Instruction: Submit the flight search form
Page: home
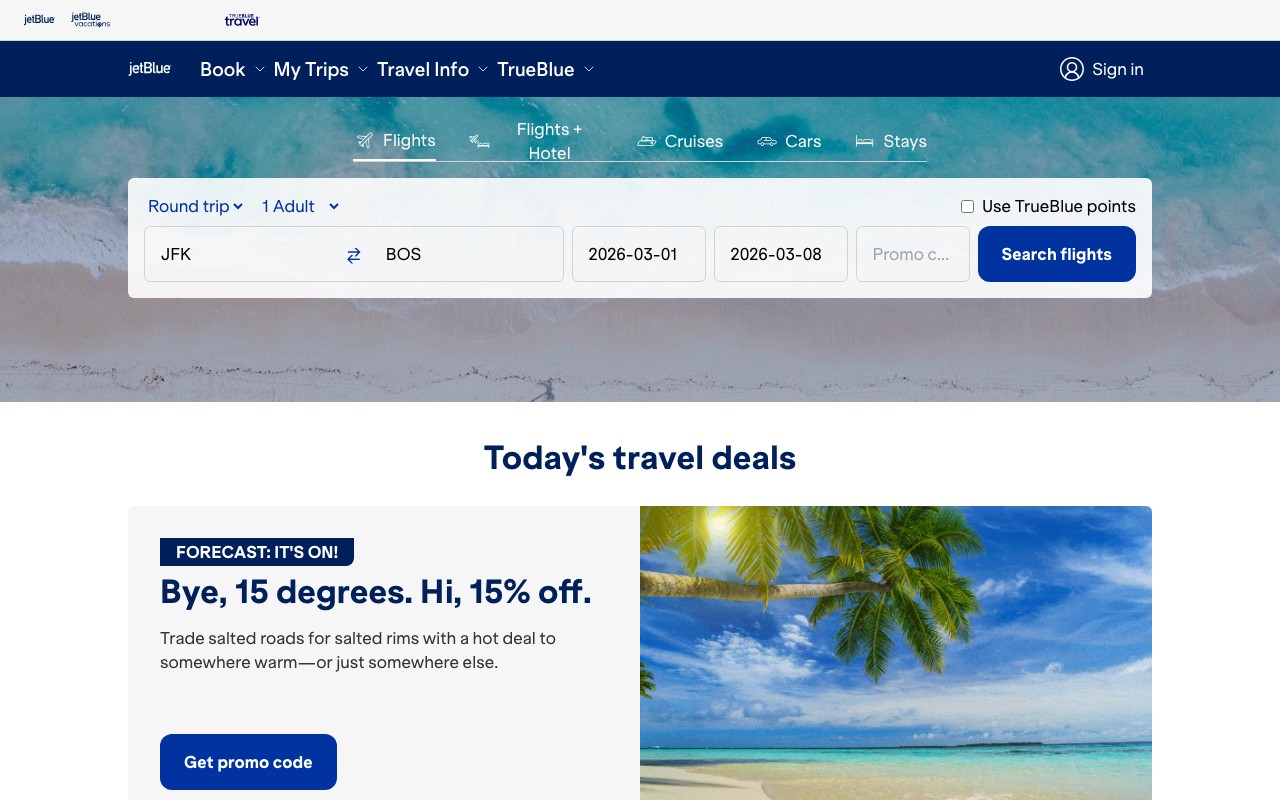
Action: click